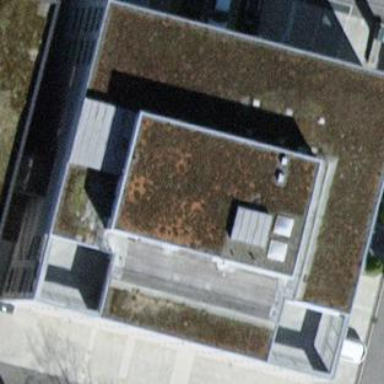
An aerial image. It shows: Commercial building.